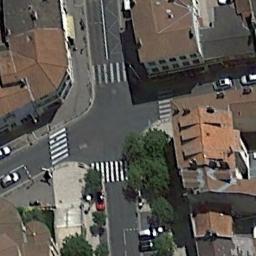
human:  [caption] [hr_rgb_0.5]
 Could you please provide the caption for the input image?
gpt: There are many different shapes of buildings beside the intersection .

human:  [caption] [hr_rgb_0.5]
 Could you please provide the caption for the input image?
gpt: There are many houses with brown roofs and many trees around the intersection .

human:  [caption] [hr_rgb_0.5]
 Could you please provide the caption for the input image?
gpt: An intersection with normal traffic located in a residential area .

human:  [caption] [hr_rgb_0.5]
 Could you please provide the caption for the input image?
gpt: The intersection is not vertical .

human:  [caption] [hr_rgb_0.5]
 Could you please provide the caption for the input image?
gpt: There are some brown buildings around the intersection .